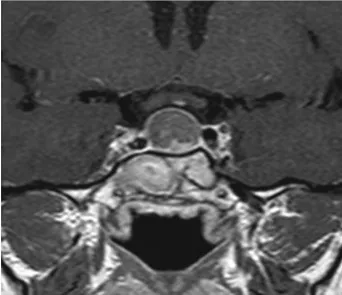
(C and D) Postoperative gadolinium-enhanced T1 weighted MRI: persistence of heterogeneous asymmetrical mass with infiltration of the sphenoidal sinus near the optic chiasm.
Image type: radiology (mri)